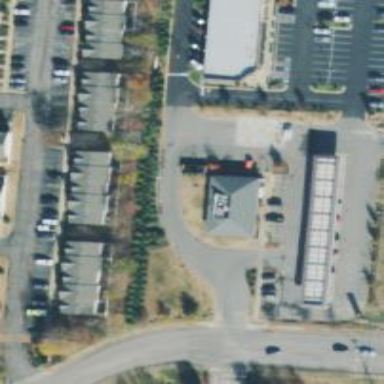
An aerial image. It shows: Convenience shop.